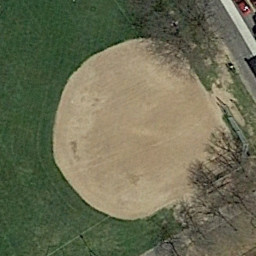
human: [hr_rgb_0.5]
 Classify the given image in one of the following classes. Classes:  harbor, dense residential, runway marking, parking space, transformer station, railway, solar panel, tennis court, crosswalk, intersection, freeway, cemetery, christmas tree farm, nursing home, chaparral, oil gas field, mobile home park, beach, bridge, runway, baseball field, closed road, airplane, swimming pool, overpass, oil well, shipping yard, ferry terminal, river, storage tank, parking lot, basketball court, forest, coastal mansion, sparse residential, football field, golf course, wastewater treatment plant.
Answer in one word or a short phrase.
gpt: baseball field